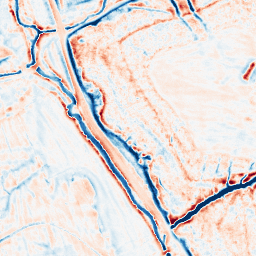
Category: edge_preserving
Decomposition family: bilateral
Decomposition parameters: d: 15
sigma_color: 50
sigma_space: 50
Upsampling method: edge_directed
Upsampling parameters: scale: 2
Upsampling scale: 2